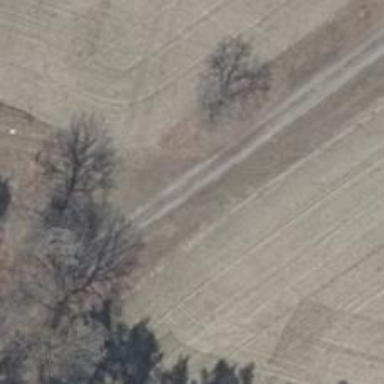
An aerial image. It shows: Grass track road with grade 5 tracktype.